Question: I am showing images in GridView in Corona but i don't know why GridView is not scrolling. Please guys help me how to do it ? my main.lua file code and screenshot is shown below
'''
display.setStatusBar( display.DefaultStatusBar )
local widget = require( "widget" )
local gridView = require("gridView")
local photoArray ={"assets/pic1.png","assets/pic1.png","assets/pic2.png","assets/pic3.png","assets/pic4.png","assets/pic5.png","assets/pic5.png"}
local photoTextArray = {"pic7","pic1","pic2","pic3","pic4","pic5 Long Text Test","pic6"}
gridView:new(25, 50, photoArray, photoTextArray, 2, 10, 20,150, 150, gridListener)
local function gridListener(index)
print("You select item "..index)
end
'''

I have used this link for doing this <URL>
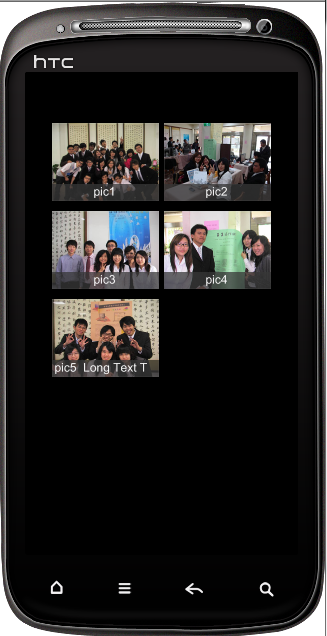
Answer: So, i have used scrollView widget in Corona to display images like in Gridview here is my code.
'''
display.setStatusBar( display.DefaultStatusBar )
local widget = require( "widget" )
local scrollView = widget.newScrollView
{
--left = 0,
--top = 0,
--width = display.contentWidth,
--height = display.contentHeight,
id = "onBottom",
horizontalScrollDisabled = false,
verticalScrollDisabled = false,
listener = scrollListener,
}
local centerX_Row1 = 110
local centerX_Row2 = 110
local shows = {}
local length = 5;
function displayShow( event )
print( "Touch event began on: "..tostring(event.target[2].text))
![enter image description here][1]end
for k = 1,length,1 do
shows[k] = {}
shows[k].image_name = "assets/pic8.png"
shows[k].showname = "show "..k
end
for k = 1,#shows,2 do
--Row 1
local group = display.newGroup();
--local image = display.newImage( shows[k].image_name )
local image = display.newImageRect(shows[k].image_name,175,125)
local text = display.newText(shows[k].showname,-40, -60, native.systemFontBold, 24 )
group:insert(image)
group:insert(text)
group.x = centerX_Row1
group.y = 100
centerX_Row1 = centerX_Row1 + 190
group:addEventListener( "tap", displayShow)
scrollView:insert( group )
if(k+1 <= #shows) then
--Row 2
local group = display.newGroup();
--local image = display.newImage( shows[k+1].image_name )
local image = display.newImageRect(shows[k].image_name,175,125)
local text = display.newText(shows[k+1].showname, -40, -60, native.systemFontBold, 24 )
group:insert(image)
group:insert(text)
group:addEventListener( "tap", displayShow)
group.x = centerX_Row2
group.y = 240
centerX_Row2 = centerX_Row2 + 190
scrollView:insert( group )
end
end
'''